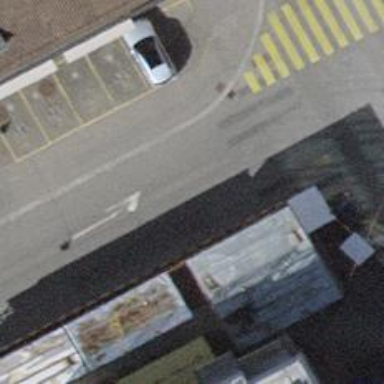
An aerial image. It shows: Kerb barrier.